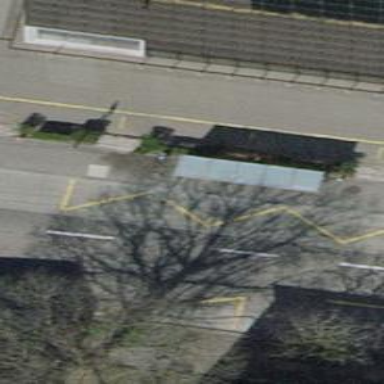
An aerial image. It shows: Bus stop for trolleybuses with designated stop position for public transport.